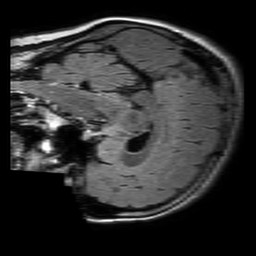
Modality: FLAIR
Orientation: sagittal
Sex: female
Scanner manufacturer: philips
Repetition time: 11 s
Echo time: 0.125 s